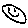
Label: smiley face